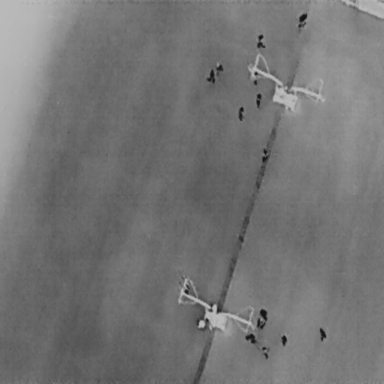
There are 15 People in the infrared image.